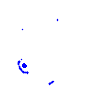
Particle: electron